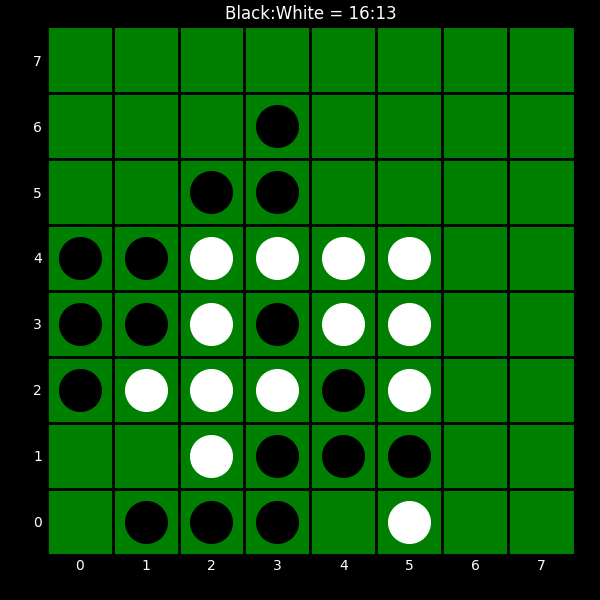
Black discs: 16
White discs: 13